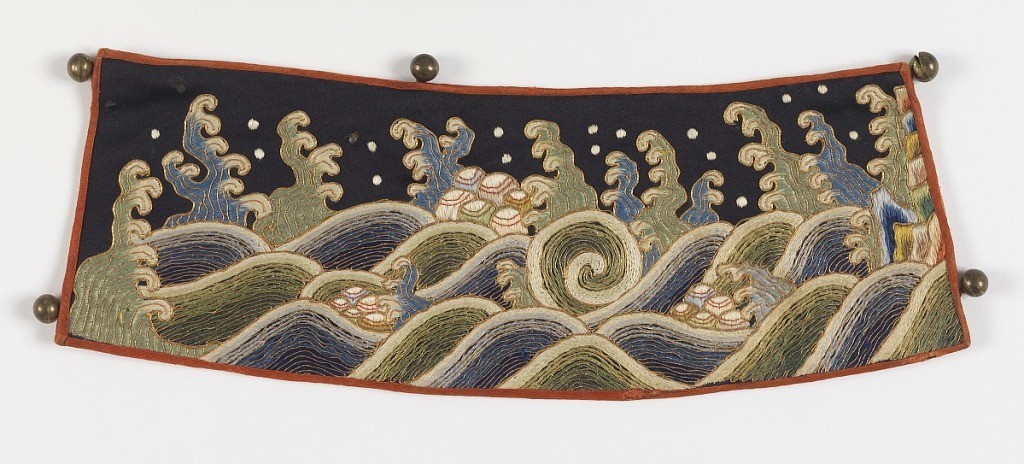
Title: Band
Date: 18th century
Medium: satin, silk, metallic threads Technique: embroidered, couched
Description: Dark blue satin embroidered and couched with stylized rolling wave design with curling crests; dots, grouped pearls (?), within the waves. In greens, blues, and white, outlined and accented with gold. Lined with salmon pink satin now faded. Five satin button-loops on each band and five small round hollow brass buttons.